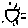
Label: sun